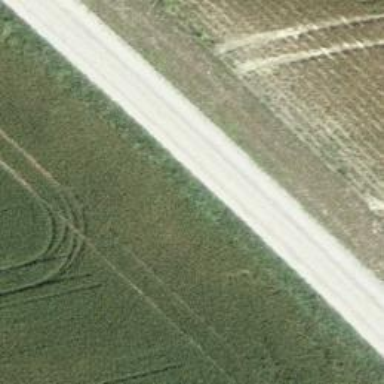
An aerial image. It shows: Gravel track with grade 2 tracktype.